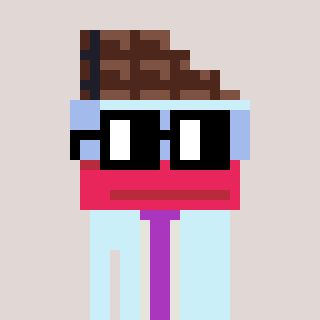
a pixel art character with square black glasses, a chocolate-shaped head and a cold-colored body on a warm background